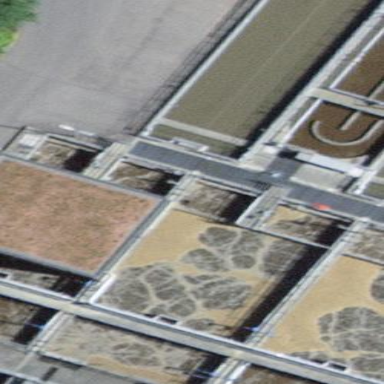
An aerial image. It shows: View of wastewater plant.